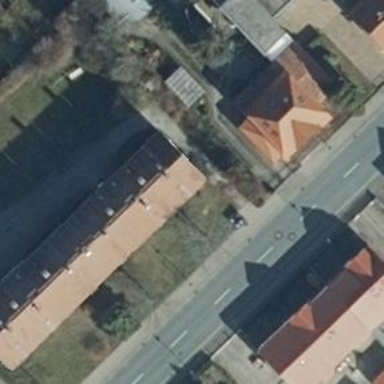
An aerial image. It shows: Image showing building with apartments.